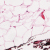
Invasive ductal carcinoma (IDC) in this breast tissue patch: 0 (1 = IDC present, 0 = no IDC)